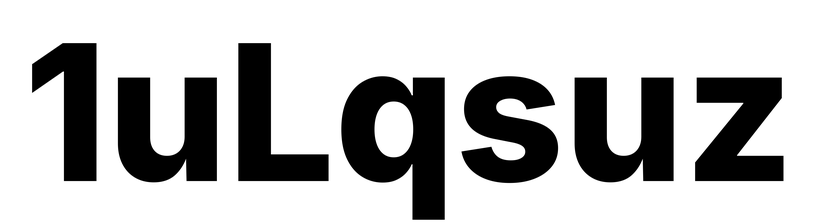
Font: Inter_ExtraBold